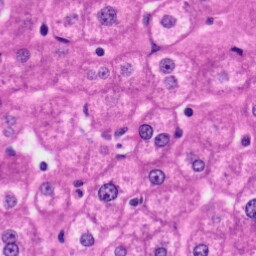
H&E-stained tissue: Liver